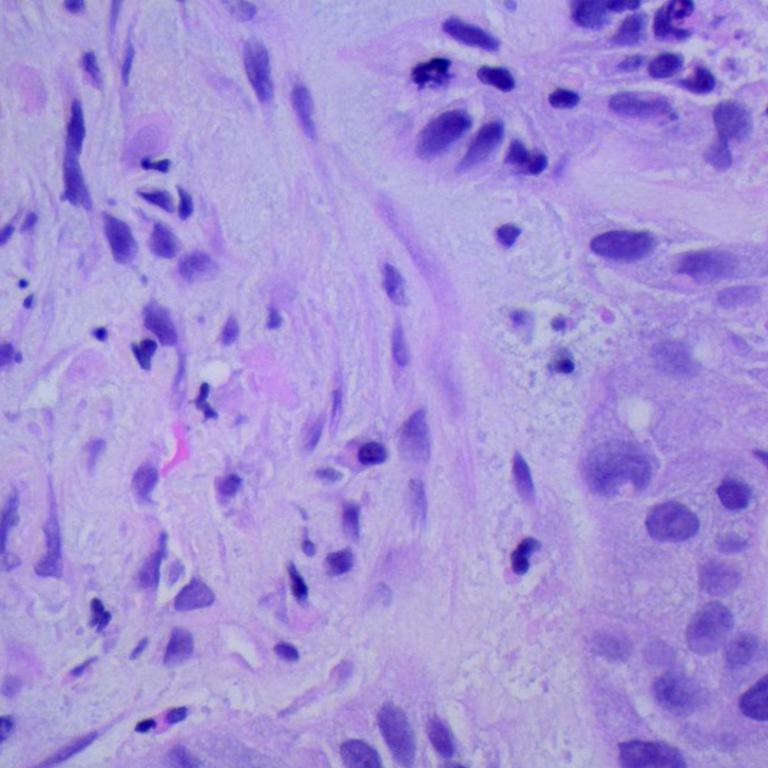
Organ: lung
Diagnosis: squamous carcinomas